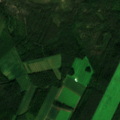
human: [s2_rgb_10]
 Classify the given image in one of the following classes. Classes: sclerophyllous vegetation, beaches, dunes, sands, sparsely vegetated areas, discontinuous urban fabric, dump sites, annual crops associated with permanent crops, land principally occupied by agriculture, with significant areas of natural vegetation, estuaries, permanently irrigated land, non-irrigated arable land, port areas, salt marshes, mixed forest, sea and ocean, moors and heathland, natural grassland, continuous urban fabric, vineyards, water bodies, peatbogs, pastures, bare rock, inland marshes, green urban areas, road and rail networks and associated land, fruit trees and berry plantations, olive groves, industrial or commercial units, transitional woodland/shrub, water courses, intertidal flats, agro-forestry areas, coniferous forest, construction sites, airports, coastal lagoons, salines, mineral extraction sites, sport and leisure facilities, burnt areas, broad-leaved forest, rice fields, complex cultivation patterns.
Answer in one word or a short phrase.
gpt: non-irrigated arable land, coniferous forest, mixed forest